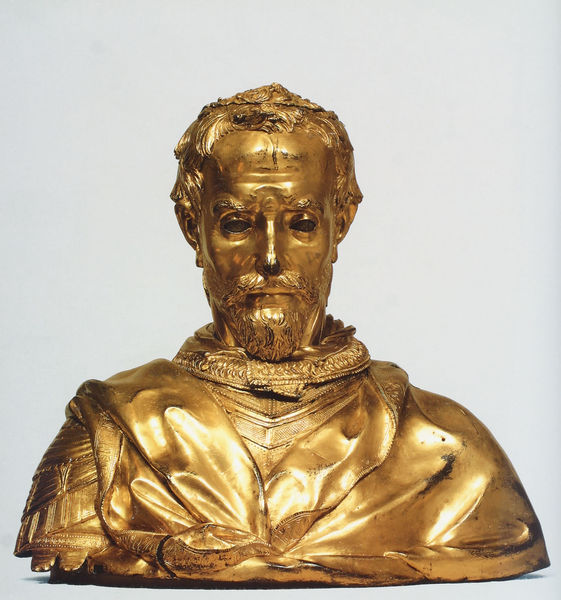
Titel: Reliquienbüste des hl. Rossore
Künstler: Donatello
Institution: Pisa, Museo Nazionale di S. Matteo
Schlagwörter: kopf, mann, umhang, mund, nase, stirn, schal, bart, kappe, augen, falten, kragen, gewand, gold, haare, mantel, reich, augenbrauen, locken, ohren, schulter, statue, halsband, büste, metall, plastik, foto, augenhöhlen, herrscher, rüstung, römer, runzeln, antik, halb, heiliger, schrein, reliquie, reliquiar, brustschild, büst, n, ohrn, güldern